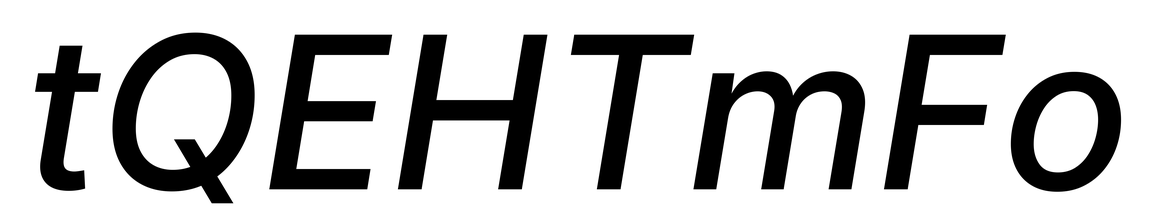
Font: Inter-Italic_Medium_Italic